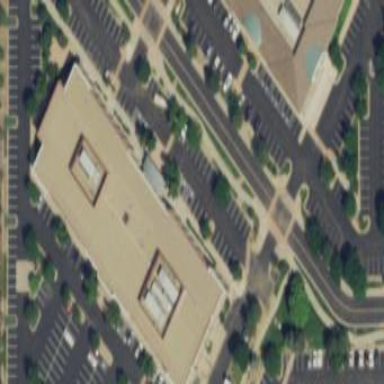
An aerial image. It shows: Commercial building.